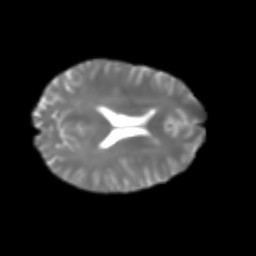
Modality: T2w
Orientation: axial
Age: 23
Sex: male
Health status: healthy